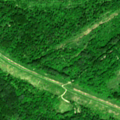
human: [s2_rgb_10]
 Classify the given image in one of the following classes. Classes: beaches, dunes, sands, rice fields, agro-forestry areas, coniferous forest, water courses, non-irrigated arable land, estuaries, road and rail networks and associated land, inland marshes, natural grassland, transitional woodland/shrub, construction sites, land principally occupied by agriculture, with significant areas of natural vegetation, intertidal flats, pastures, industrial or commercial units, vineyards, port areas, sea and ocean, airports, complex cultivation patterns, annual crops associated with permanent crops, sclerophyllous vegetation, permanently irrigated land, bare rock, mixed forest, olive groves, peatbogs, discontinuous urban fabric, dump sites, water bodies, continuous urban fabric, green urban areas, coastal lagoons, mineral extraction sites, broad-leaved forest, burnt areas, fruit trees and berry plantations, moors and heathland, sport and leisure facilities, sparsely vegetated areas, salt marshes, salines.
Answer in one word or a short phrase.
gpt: pastures, broad-leaved forest, transitional woodland/shrub